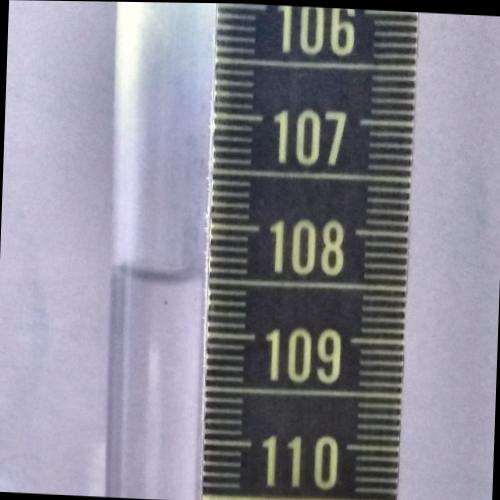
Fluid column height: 108.5 cm